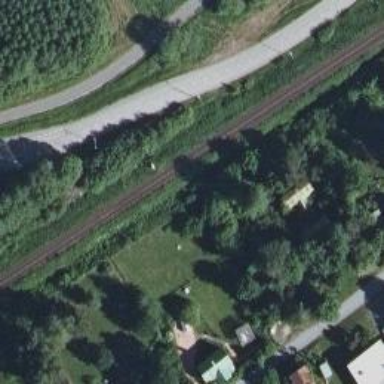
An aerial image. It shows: Continuous rail for railway.